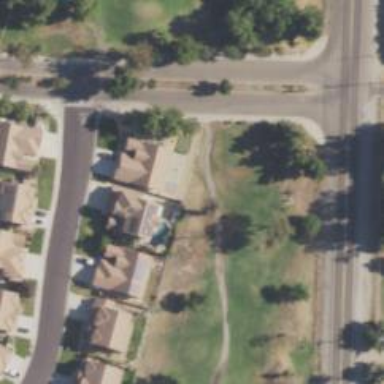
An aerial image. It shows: Path for both road and golf.